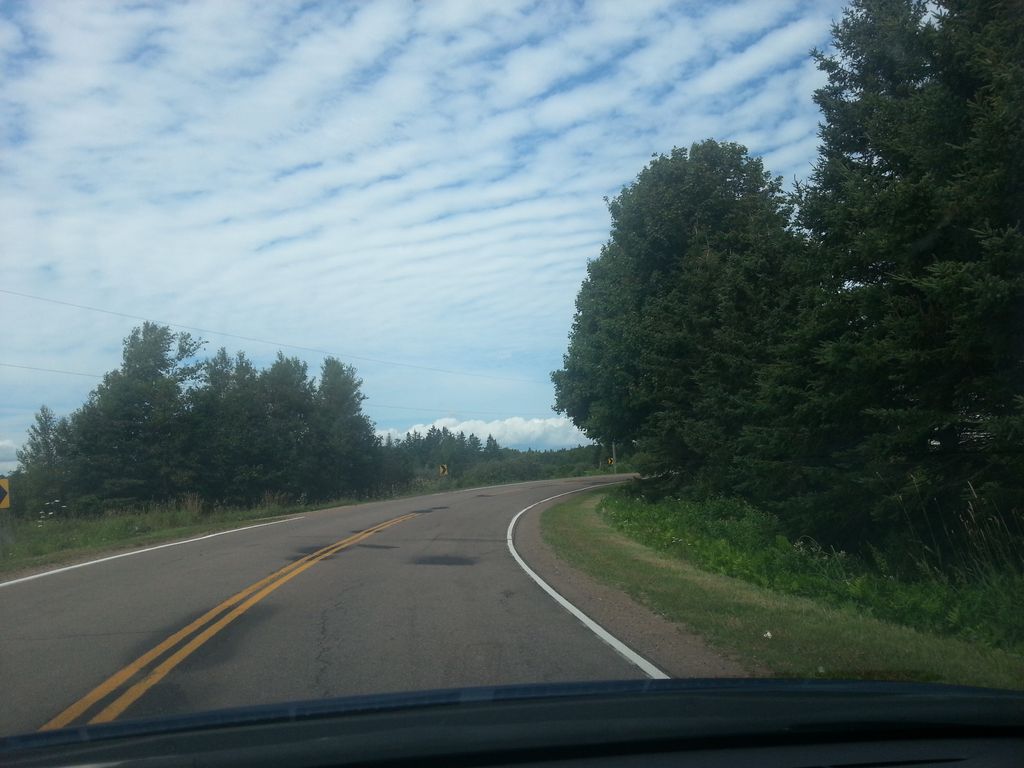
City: charlottetown